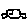
Label: car